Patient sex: F
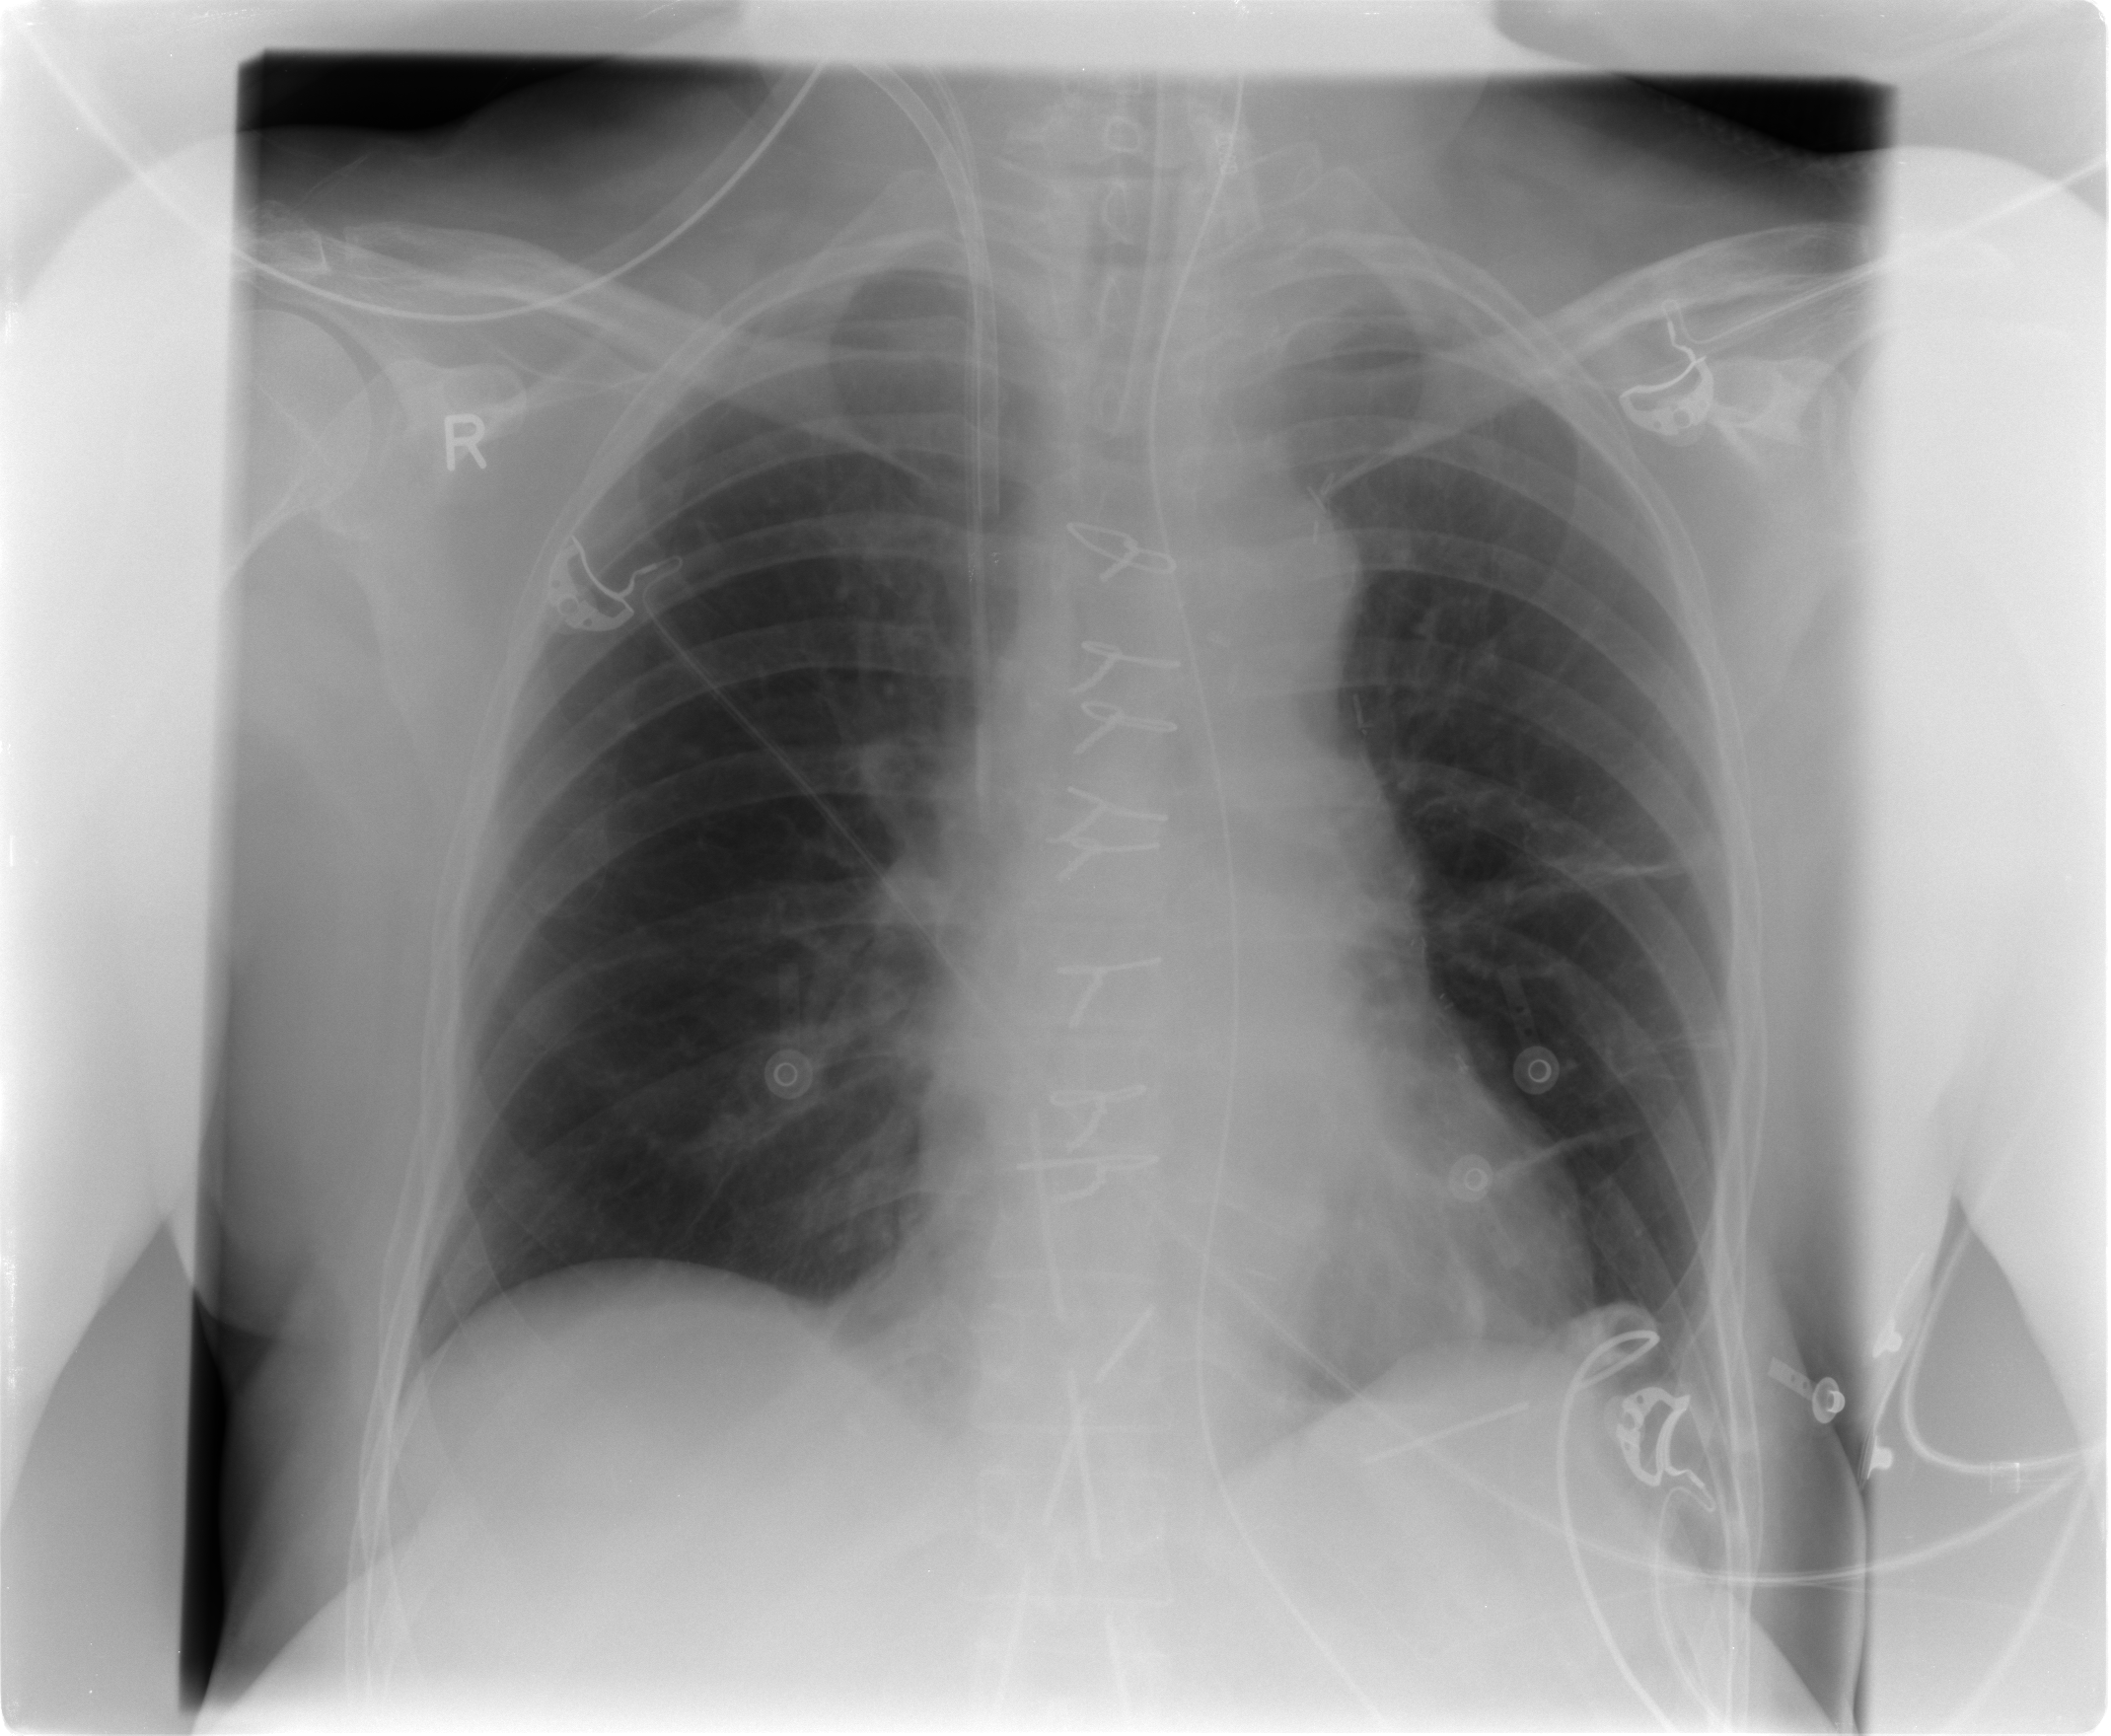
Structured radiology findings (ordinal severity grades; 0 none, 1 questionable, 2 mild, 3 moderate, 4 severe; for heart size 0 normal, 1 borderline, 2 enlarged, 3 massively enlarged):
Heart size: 0
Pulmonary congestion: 0
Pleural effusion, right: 0
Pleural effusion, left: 0
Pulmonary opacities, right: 0
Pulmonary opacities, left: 0
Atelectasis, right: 1
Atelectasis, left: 1